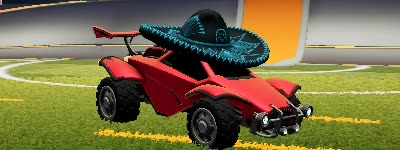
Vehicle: octane